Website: bh-photo
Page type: address-validator
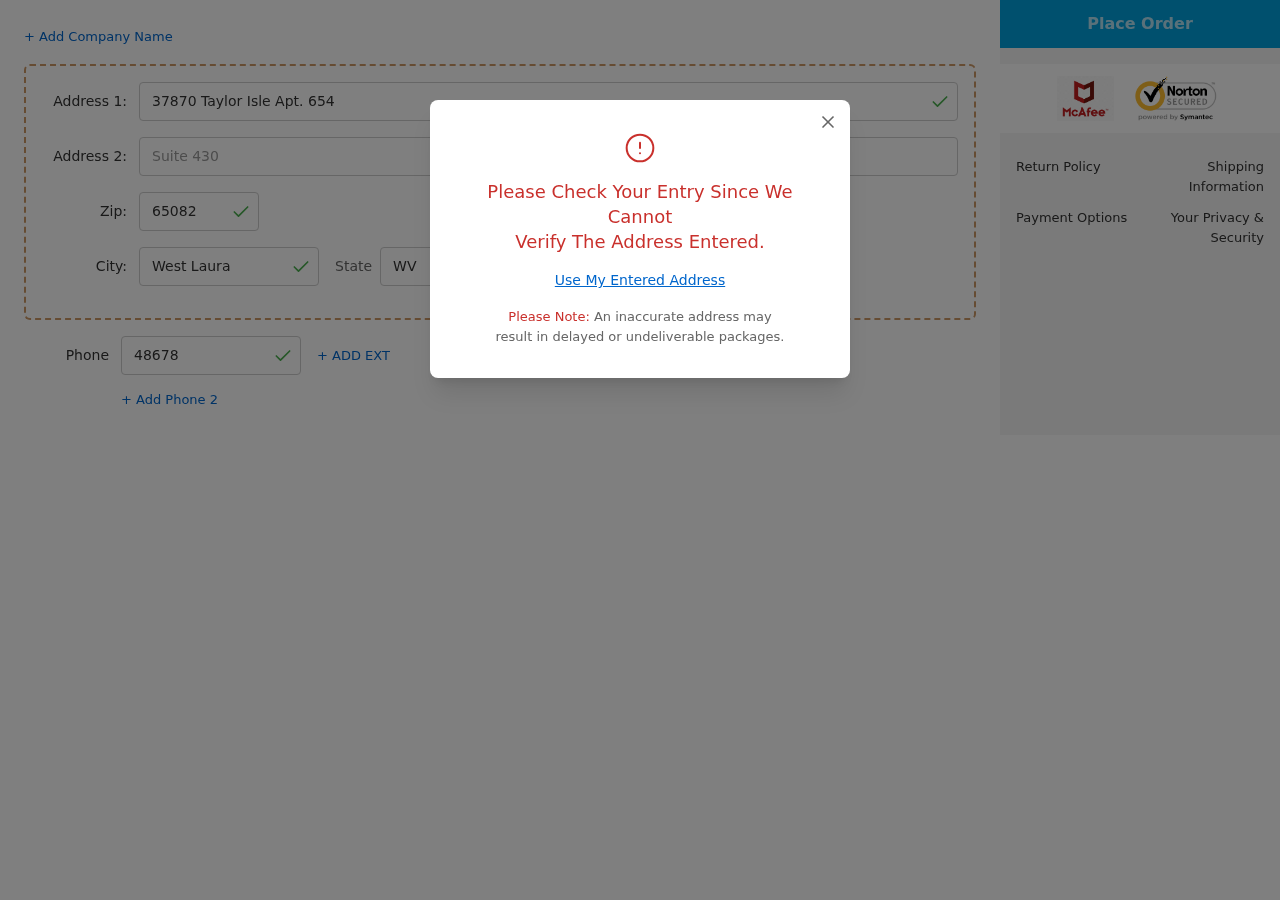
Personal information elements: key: PII_CITY
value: West Laura
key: PII_PHONE
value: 4867844854
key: PII_POSTCODE
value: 65082
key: PII_STATE_ABBR
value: WV
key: PII_STREET
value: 37870 Taylor Isle Apt. 654
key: PII_STREET2
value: Suite 430